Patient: sex M, age 68
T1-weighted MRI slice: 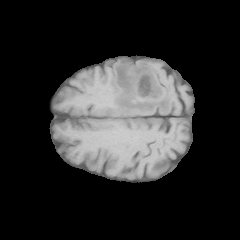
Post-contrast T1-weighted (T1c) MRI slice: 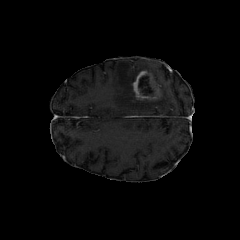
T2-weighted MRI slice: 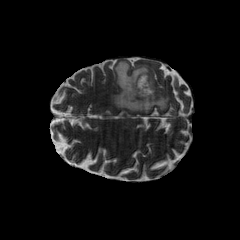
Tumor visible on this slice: yes
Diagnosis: Glioblastoma, IDH-wildtype
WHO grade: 4